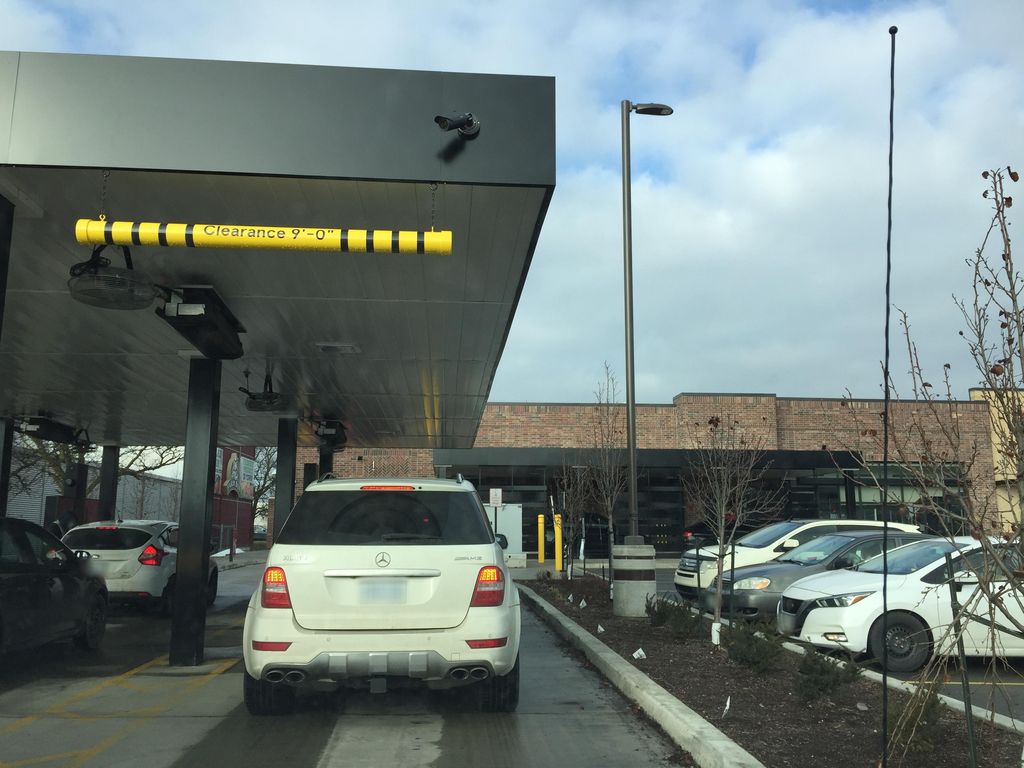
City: kitchener-waterloo